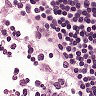
Metastatic tissue present: no